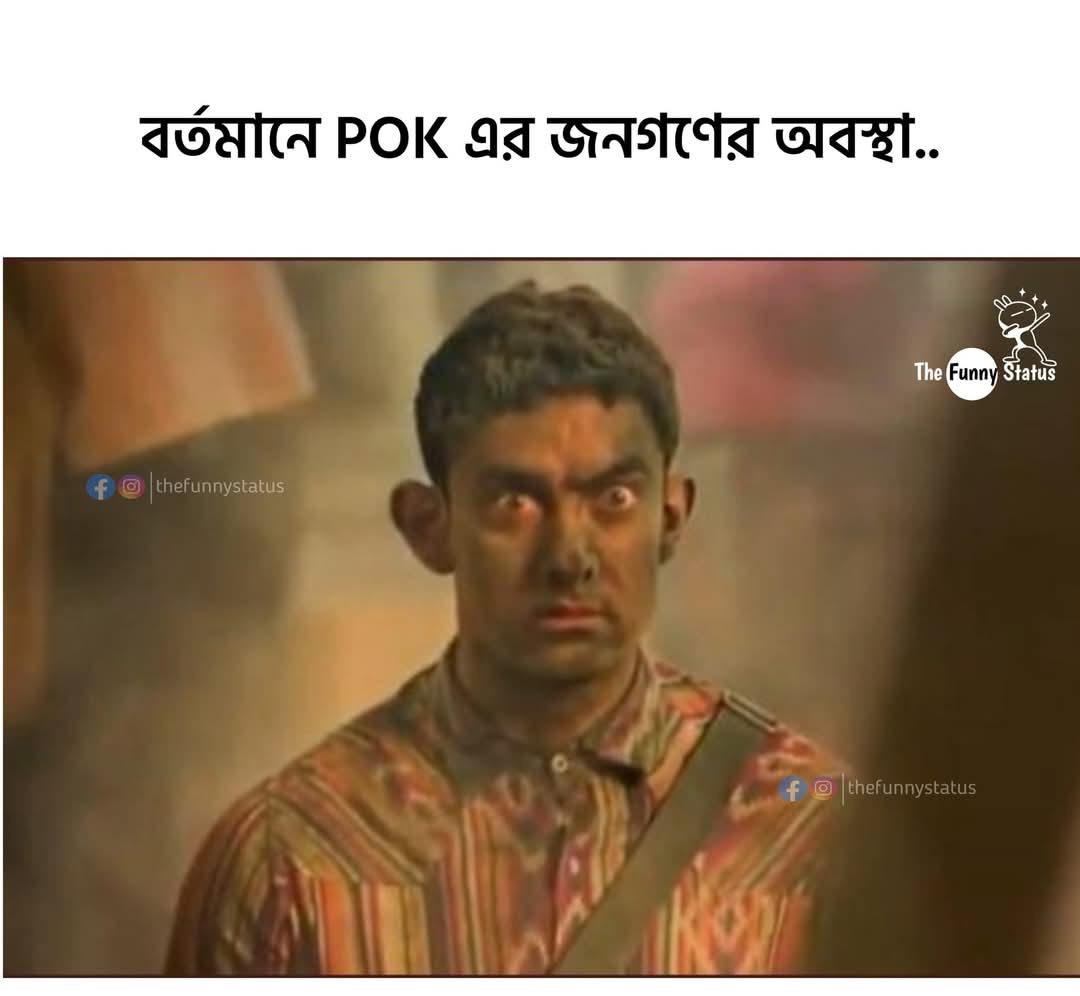
Text: বর্তমানে POK এর জনগণের অবস্থা..
Label: Non Hate